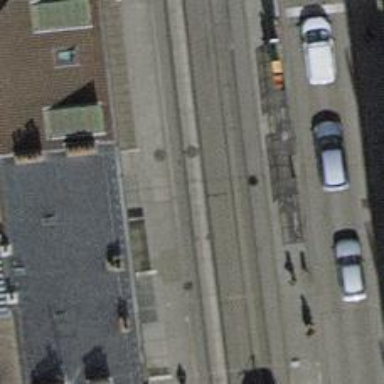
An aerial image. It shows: Tram stop with stop position for public transport.